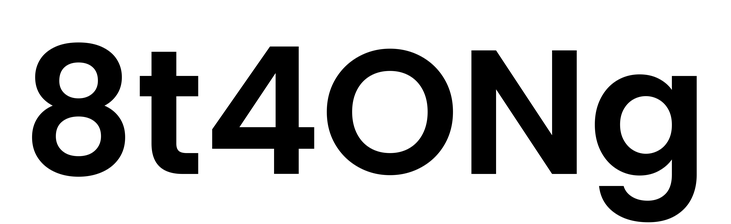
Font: Poppins-SemiBold